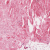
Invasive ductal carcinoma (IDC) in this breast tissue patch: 0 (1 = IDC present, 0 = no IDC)